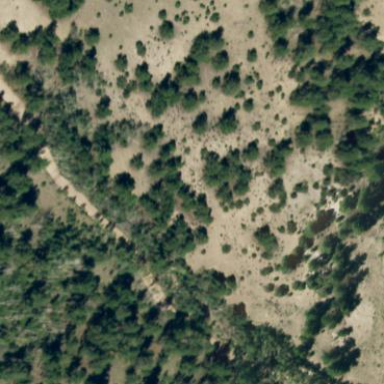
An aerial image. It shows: Evergreen woodland featuring needle-leaved trees.